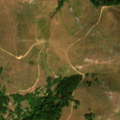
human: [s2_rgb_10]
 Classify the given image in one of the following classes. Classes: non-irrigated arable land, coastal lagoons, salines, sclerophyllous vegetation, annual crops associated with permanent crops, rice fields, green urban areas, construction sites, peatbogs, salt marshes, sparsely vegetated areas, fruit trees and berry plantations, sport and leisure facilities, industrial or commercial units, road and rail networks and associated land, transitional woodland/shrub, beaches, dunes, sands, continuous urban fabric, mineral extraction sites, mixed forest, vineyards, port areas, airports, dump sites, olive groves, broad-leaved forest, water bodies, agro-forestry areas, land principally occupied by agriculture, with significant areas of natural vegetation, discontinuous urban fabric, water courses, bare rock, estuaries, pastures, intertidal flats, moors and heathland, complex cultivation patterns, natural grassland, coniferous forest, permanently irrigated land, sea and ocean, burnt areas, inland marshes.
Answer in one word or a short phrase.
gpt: broad-leaved forest, natural grassland